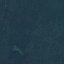
Land use / land cover: Forest